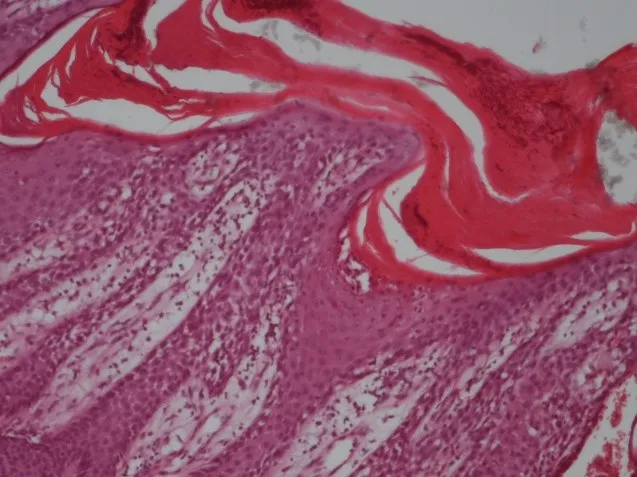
Histopathological exam - Munro's microabscesses and elongated rete ridges.
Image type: pathology (h&e)